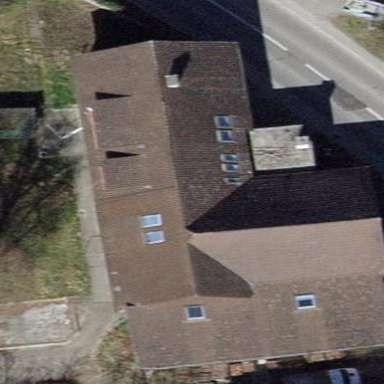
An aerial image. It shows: Gabled roofed house.